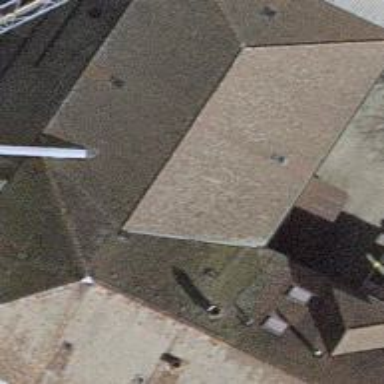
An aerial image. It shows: View of roof with edges.